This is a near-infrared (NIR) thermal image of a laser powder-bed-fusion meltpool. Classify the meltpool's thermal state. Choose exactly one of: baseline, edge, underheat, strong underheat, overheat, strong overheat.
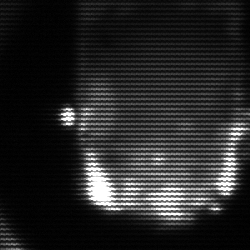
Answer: baseline